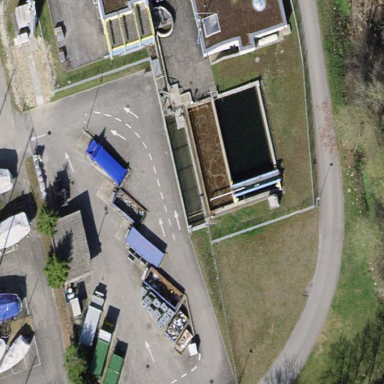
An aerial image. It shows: Recycling center for green waste.